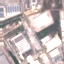
Land use / land cover: Industrial